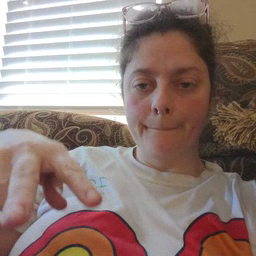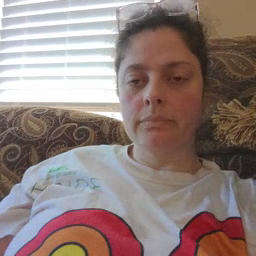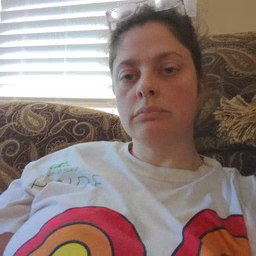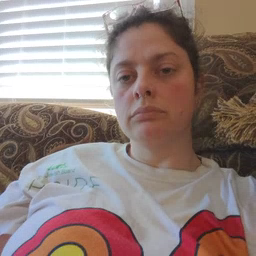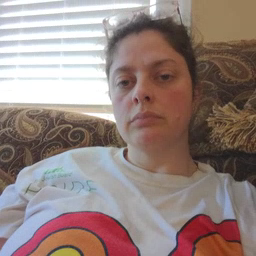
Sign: jump